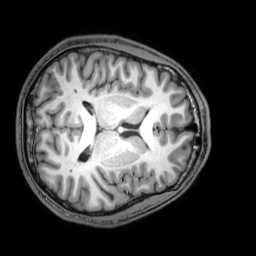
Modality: T1w
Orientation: axial
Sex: male
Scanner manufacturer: philips
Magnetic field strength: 3 T
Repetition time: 0.008268 s
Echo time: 0.0038 s